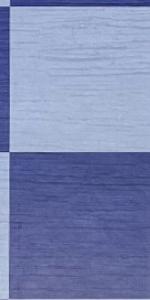
Label: Empty